Field crop: maize
Growth stage: 2
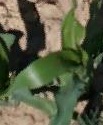
Species: maize